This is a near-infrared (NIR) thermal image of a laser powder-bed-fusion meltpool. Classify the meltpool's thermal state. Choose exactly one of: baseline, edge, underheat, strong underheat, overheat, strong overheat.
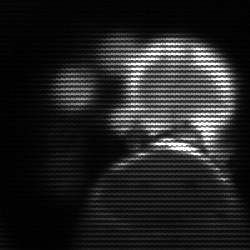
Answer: edge